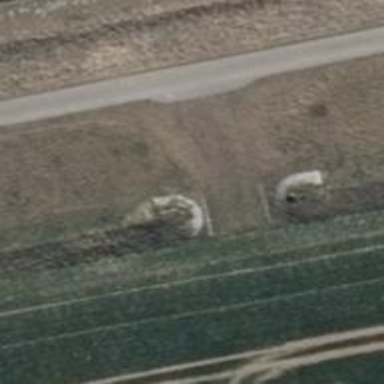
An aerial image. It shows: Culvert tunnel.